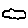
Label: cloud